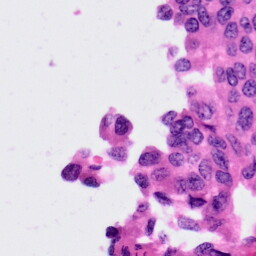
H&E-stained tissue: Lung